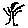
Label: tree